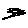
Label: zigzag